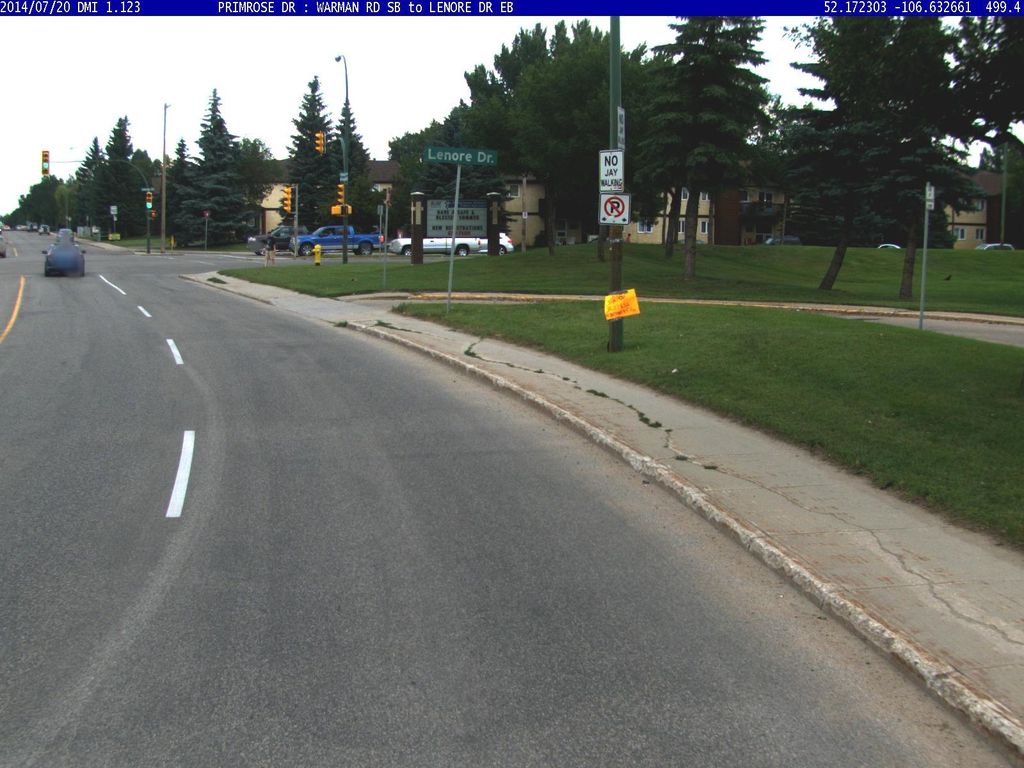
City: saskatoon